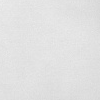
Atmospheric dust classification: dusty